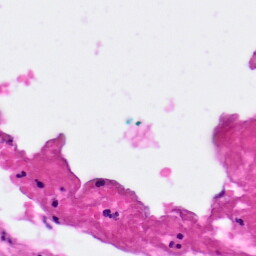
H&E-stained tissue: Pancreatic